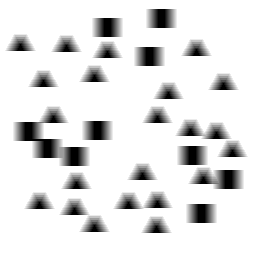
Squares: 10
Triangles: 22
Stars: 0
Total shapes: 32